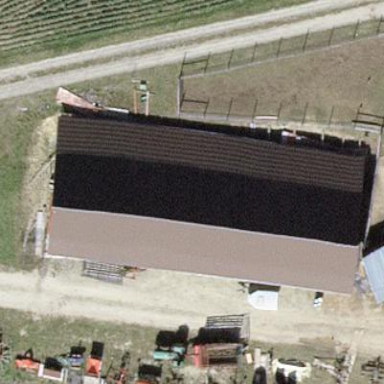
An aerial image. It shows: Gabled roof on farm auxiliary building.